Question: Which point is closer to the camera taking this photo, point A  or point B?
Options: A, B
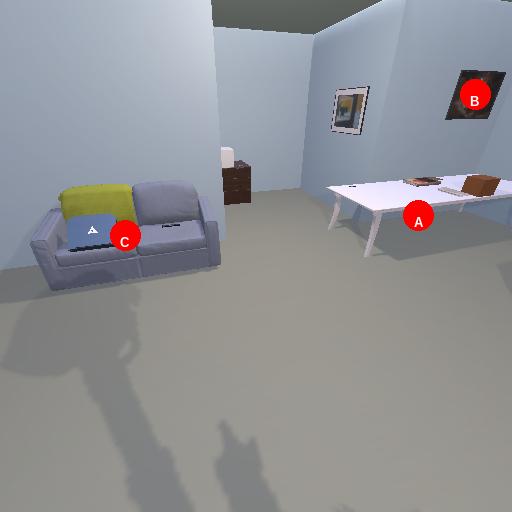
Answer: A